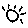
Label: sun